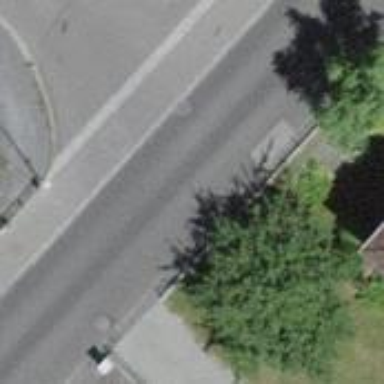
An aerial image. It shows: Residential road with asphalt surface.